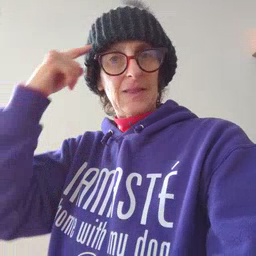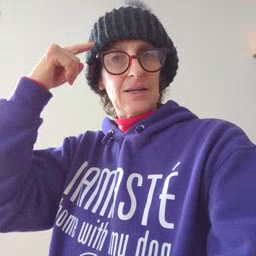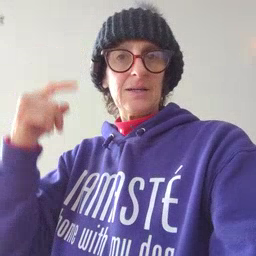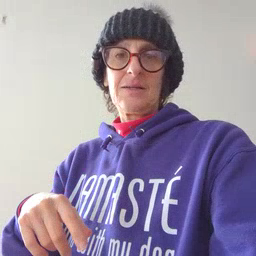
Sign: think